Question: I have 100 gray images (256*256 pixels) and they are stored in faces.mat file.
So in the faces.mat file, there are 100 rows and 65536(256*256) columns.
Each row represents one image.
Now I want to reshape the faces matrix and showed the images.
I use:
'''
for i=1:N
imagesc(reshape(faces(i,:)'),256,256));
colormap gray;
end
'''
But I found my image turn 90 degree!

Could someone tell me how to turn the image right? Did I process images wrong when I turn them into face.mat? Below is the code I wrote to store images to matrix.
'''
function ImageGenerate
Files = dir(strcat('D:
ace','*.tiff'));
LengthFiles = length(Files);
faces = [];
for i = 1:LengthFiles;
Img = imread(strcat('D:
ace',Files(i).name));
temp = im2double(Img);
[row, col] = size(temp);
vector = [];
for i =1 : row
for j = 1:col
vector = [vector temp(i,j)];
end
end
faces = [faces;vector];
end
save('faces2.mat','faces');
'''
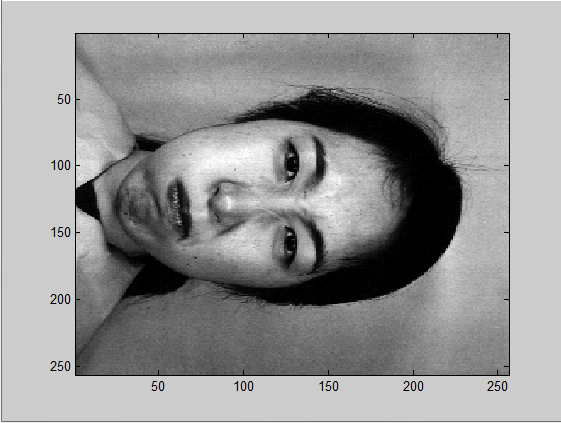
Answer: You can use <URL> to rotate images. To rotate 90 degrees counterclockwise, simply write
'''
img = reshape(faces(i,:)'),256,256);
img = imrotate(img, 90);
'''